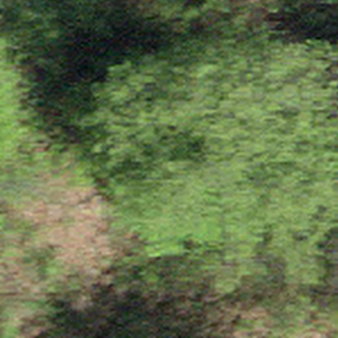
Label: other